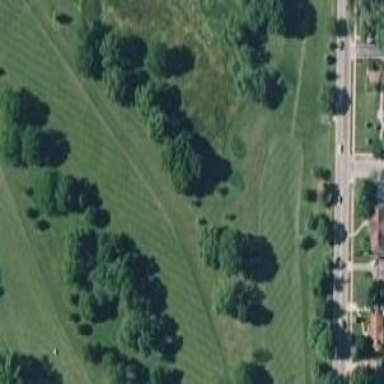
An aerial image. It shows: Golf fairway surrounded by grass.